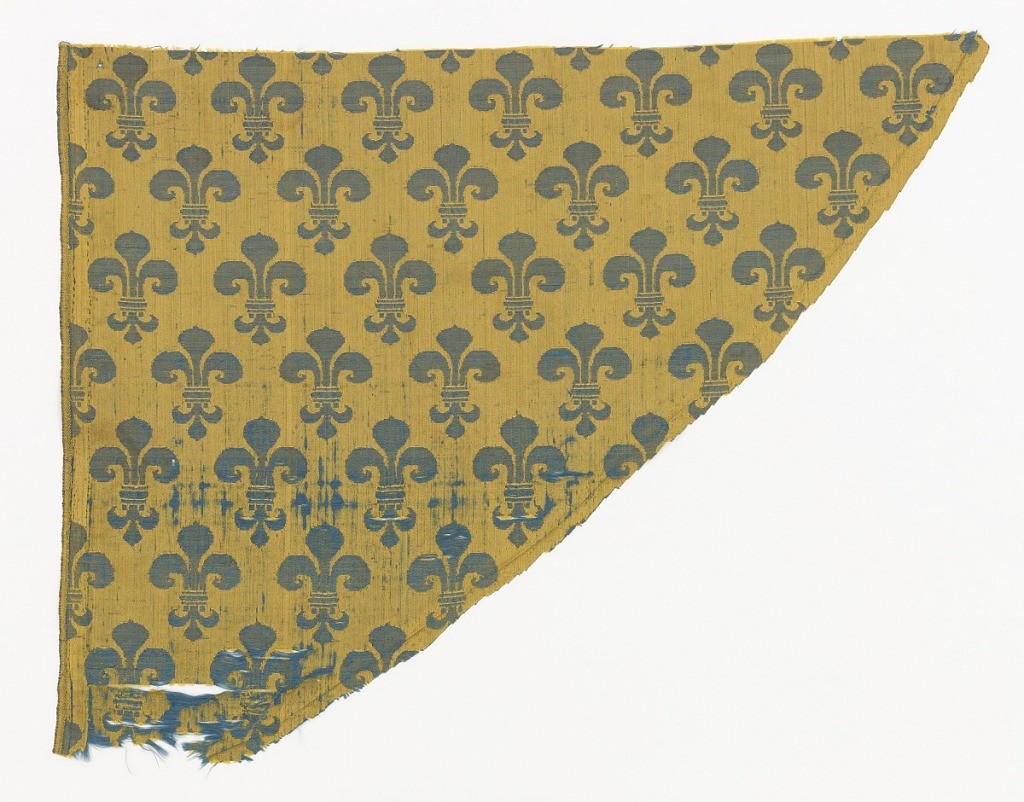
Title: Fragment
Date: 17th century
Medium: silk Technique: 5-harness satin damask Label: silk satin damask
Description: Fragment of woven silk with blue fleur de lys on a yellow ground.